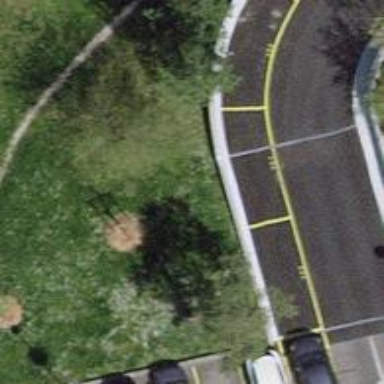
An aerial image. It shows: Driveway tunnel.